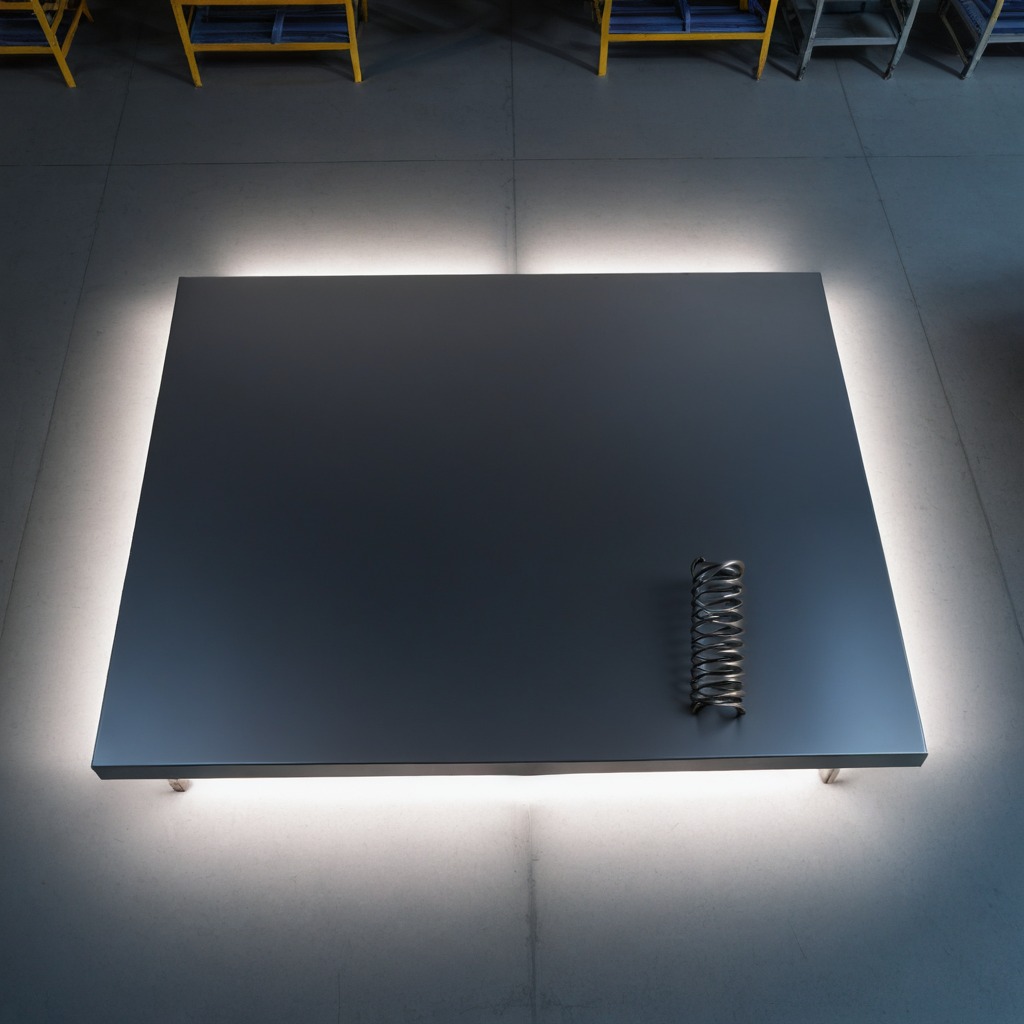
A coiled metal spring is lying on a clean empty table in a basement in the evening soft directional lighting on the tabletop realistic grain studio-quality clarity centered framing